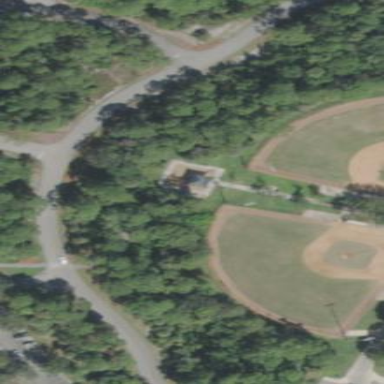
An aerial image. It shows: Baseball pitch for leisure and sports activities.